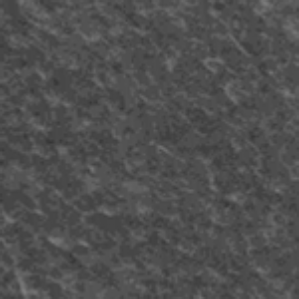
Label: frost